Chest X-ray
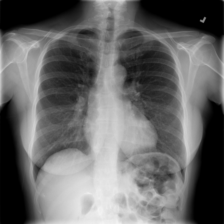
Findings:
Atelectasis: negative
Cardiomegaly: negative
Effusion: negative
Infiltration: negative
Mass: negative
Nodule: negative
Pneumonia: negative
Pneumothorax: negative
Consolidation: negative
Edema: negative
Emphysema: negative
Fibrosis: negative
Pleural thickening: negative
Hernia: negative